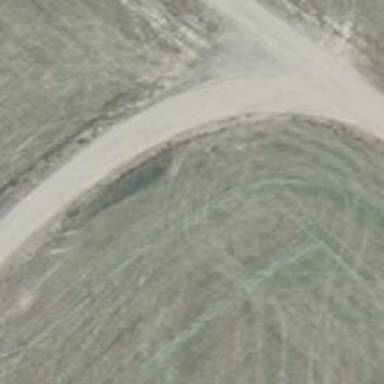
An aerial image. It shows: Gravel track with grade 2 tracktype.